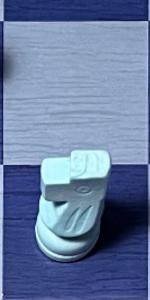
Label: Knight_White